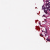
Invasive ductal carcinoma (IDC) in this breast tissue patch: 0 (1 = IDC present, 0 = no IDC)